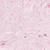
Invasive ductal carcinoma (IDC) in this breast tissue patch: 0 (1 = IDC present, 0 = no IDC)